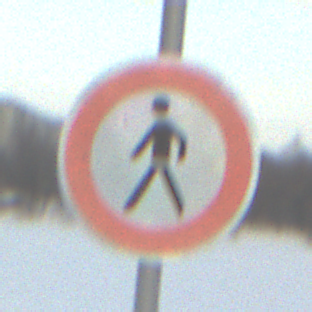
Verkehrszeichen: VerbotFussgaenger
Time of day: SunriseSunset
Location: Outdoor (Nature)
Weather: PartlyCloudy
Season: NotSpecified
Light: Natural